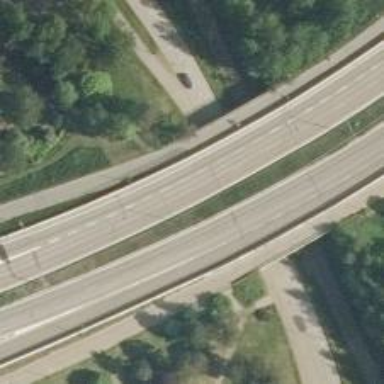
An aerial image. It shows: Motorway junction.